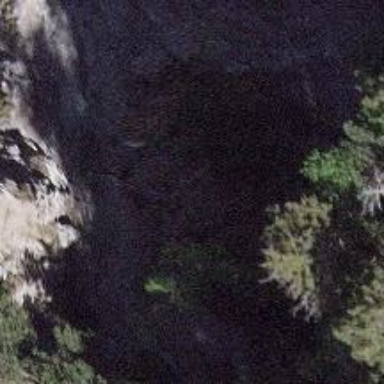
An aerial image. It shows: Natural cliff.